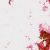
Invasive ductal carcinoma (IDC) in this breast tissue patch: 0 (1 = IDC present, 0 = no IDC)